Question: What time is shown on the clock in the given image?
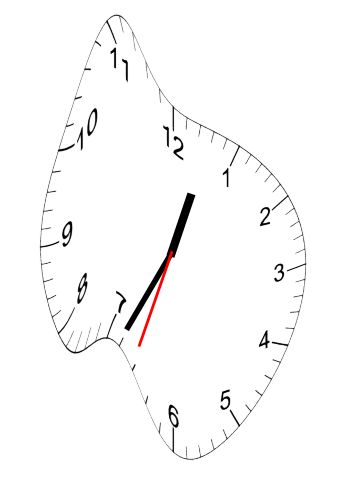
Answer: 12:34:33